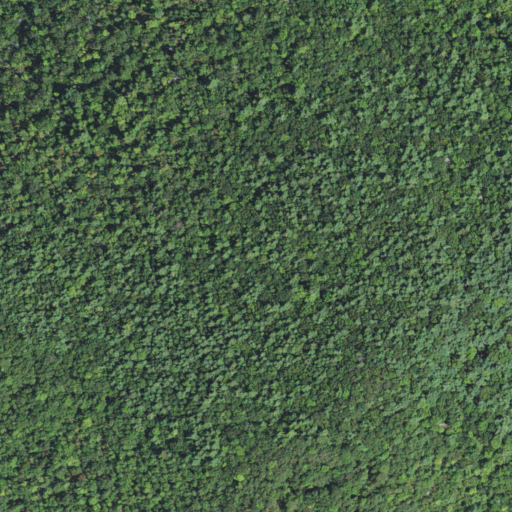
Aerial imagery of mountain in North Carolina named Green Mountain containing mixed forest, evergreen forest, and deciduous forest